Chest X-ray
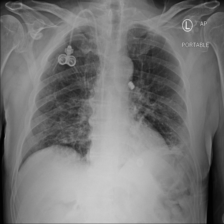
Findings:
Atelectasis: positive
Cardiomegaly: negative
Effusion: positive
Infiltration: positive
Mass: negative
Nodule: negative
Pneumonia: negative
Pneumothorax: negative
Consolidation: negative
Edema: negative
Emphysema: negative
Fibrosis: negative
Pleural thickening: negative
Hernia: negative